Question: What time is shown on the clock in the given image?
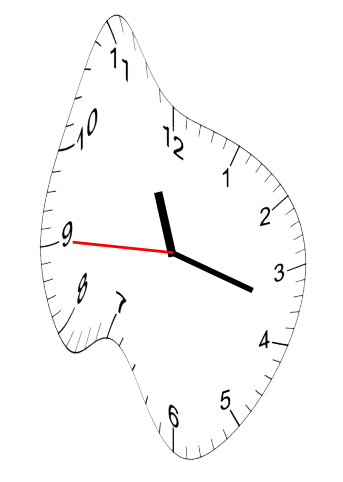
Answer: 11:17:45